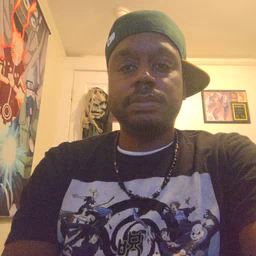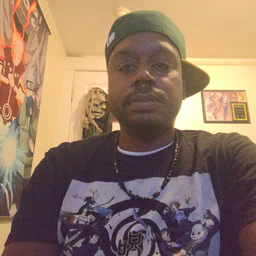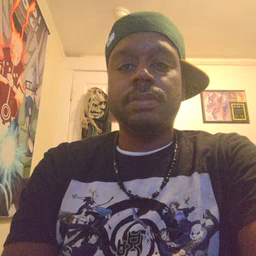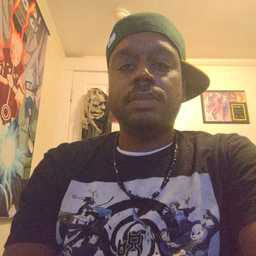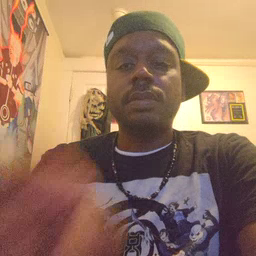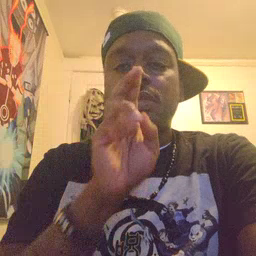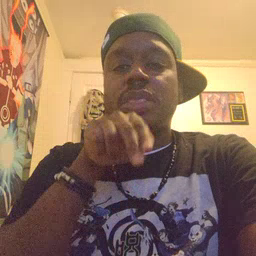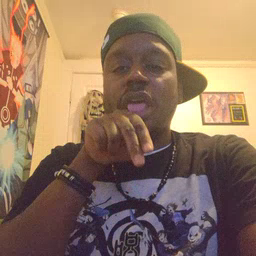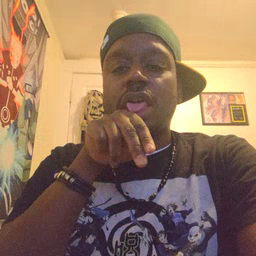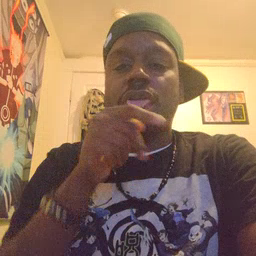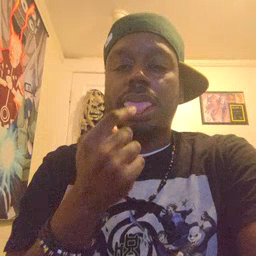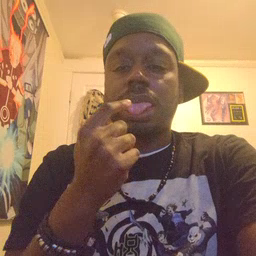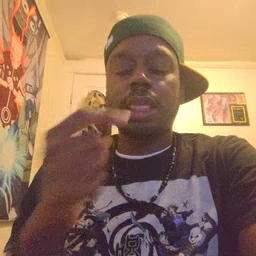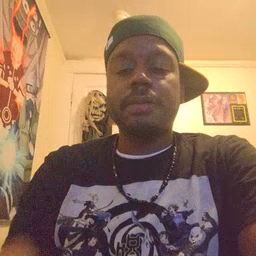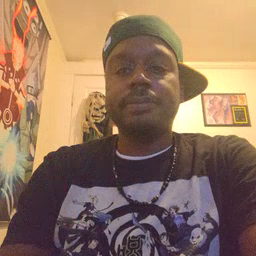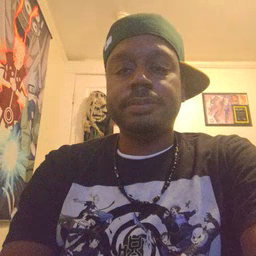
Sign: tongue